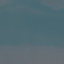
Land use / land cover: SeaLake